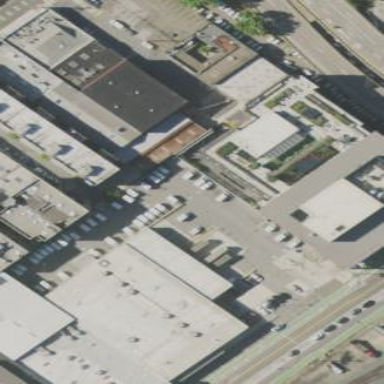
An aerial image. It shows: Industrial building that serves as post depot.